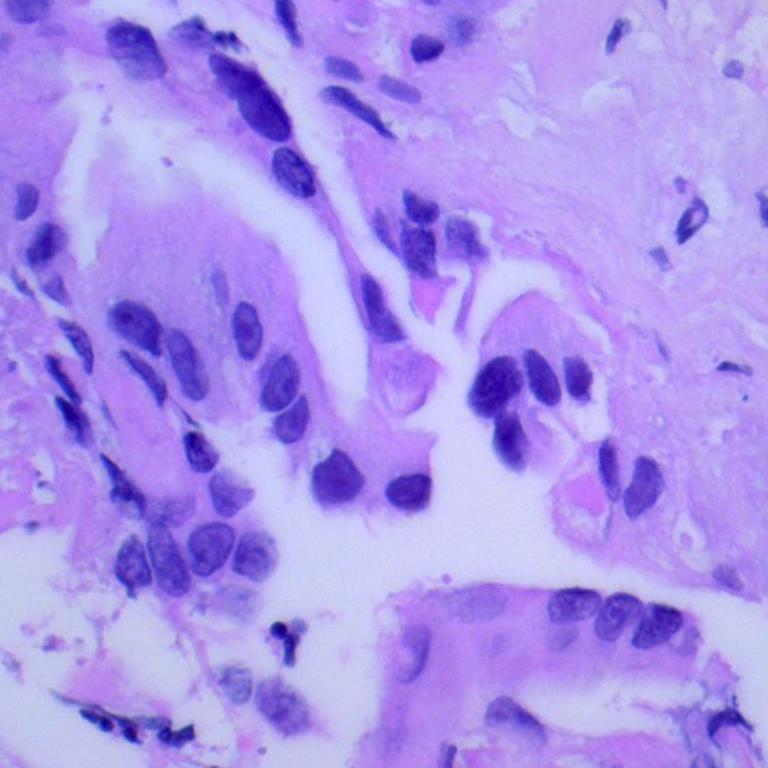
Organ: lung
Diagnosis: adenocarcinomas